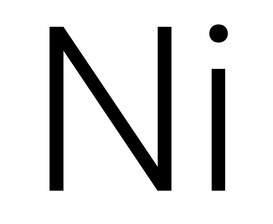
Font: Roboto_Light